Question: I have data that has the following format:
'''
revision added removed changed confirmed
1 20 0 0 0
2 18 3 8 10
3 12 8 14 10
4 6 5 11 8
5 0 1 7 11
'''
Each row represents a revision of a document. The first column is the revision number, and the remaining columns represent elements added, removed, changed, and confirmed (ready) in the respective revision. (In reality, there are more rows and columns, this is just an example.) Each number represents the amount of recorded additions, removals, changes, and confirmations in each respective revision.
What I need is a stacked barplot that looks like somthing like this:

I would like to do this in ggplot2. The exact visual look is not important (fonts, colours, and placement of the legend) as long as I can tweak it later. At the moment, it's the general idea I'm looking for.
I've looked at several questions and answers, e.g.
<URL>,
<URL>,
<URL>, and
<URL>, but they all seem to make assumptions that don't match my data. I've also experimented with something like this:
'''
ggplot(data) + geom_bar(aes(x=revision, y=added), stat="identity", fill="white", colour="black") + geom_bar(aes(x=revision, y=removed), stat="identity", fill="red", colour="black")
'''
But obviously this does not create a stacked barplot because it just drawns the second 'geom_bar' over the first.
How can I make a stacked barplot of my data using ggplot2?
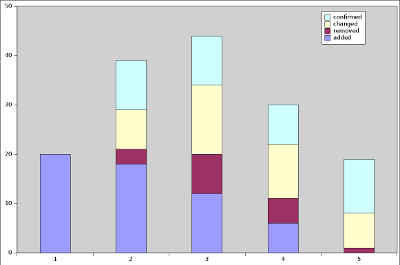
Answer: Try:
'''
library(reshape2)
dat <- melt(data, id="revision")
ggplot(dat, aes(x=revision, y=value, fill=variable)) +
geom_bar(stat="identity")
'''